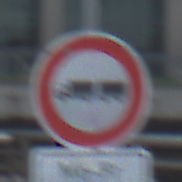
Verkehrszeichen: VerbotLastkraftwagenMitAnhaenger
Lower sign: ZeitangabenMitBeschraenkungAufWochentage2
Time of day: MorningAfternoon
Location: Outdoor (Urban)
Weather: PartlyCloudy
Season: NotSpecified
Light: Natural